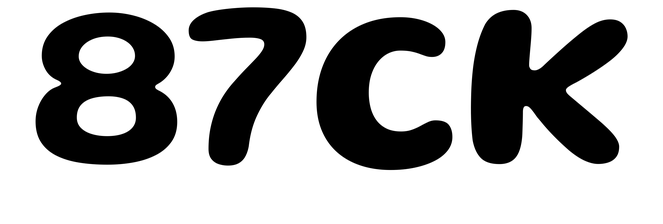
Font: Gluten_SemiBold